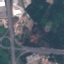
Label: Highway